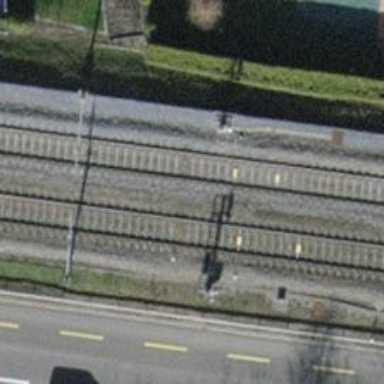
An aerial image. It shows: Railway signal.